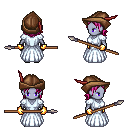
a pixel art fantasy rpg character, female body template, dark elf, purple skin, underdress, gold greaves, pink long bangs hairstyle, leather cap, gold gloves, gray slippers, spear, four views (front, back, left, right), 2x2 character sprite sheet, small pixel art, hard edges, no anti-aliasing